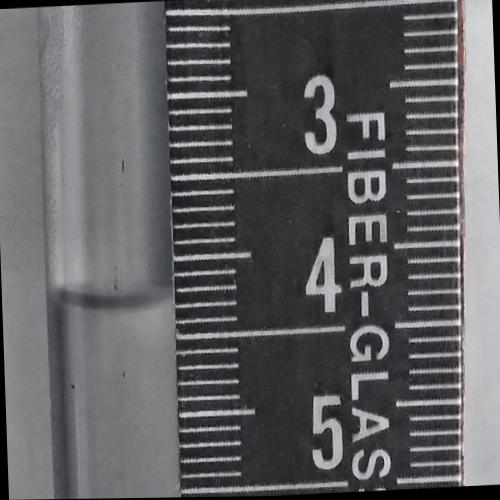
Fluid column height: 4.3 cm